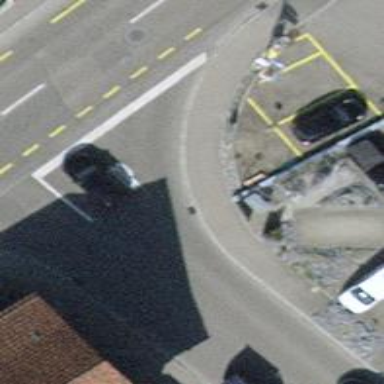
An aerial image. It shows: Kerb barrier.